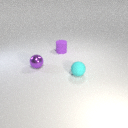
small cyan rubber sphere to the right of small purple rubber cylinder